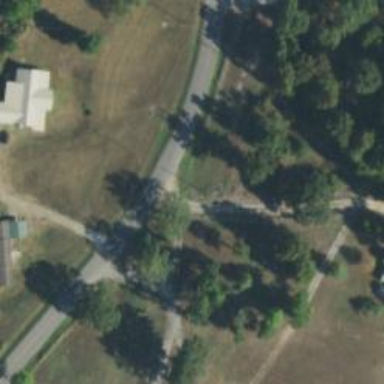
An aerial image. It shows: Residential road.